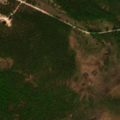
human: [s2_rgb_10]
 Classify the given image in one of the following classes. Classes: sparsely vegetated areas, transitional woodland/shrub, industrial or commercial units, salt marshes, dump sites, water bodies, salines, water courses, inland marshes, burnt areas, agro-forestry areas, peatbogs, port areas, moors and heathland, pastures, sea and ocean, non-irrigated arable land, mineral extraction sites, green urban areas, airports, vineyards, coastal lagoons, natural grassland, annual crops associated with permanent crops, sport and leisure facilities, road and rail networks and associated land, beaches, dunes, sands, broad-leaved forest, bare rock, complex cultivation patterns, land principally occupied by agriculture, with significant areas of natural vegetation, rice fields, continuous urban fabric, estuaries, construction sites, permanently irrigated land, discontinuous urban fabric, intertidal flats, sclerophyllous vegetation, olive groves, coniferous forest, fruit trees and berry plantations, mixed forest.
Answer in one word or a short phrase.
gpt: coniferous forest, mixed forest, transitional woodland/shrub, peatbogs